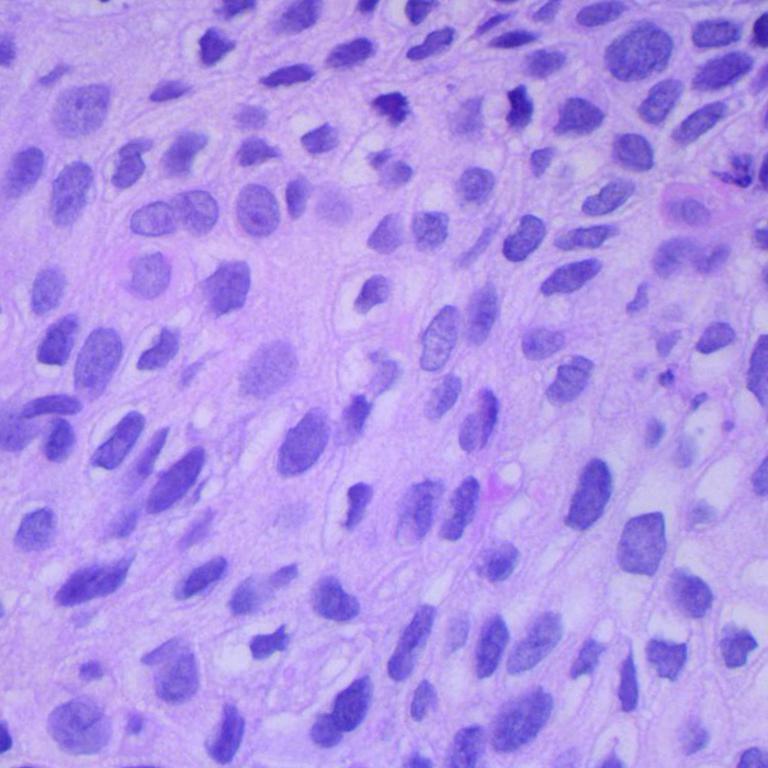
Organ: lung
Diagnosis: squamous carcinomas